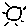
Label: sun